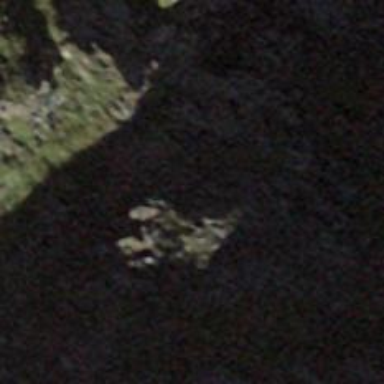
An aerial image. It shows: Natural cliff.